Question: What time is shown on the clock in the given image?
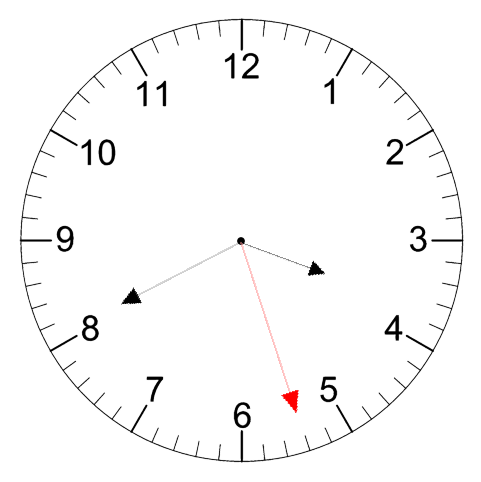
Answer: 03:40:27